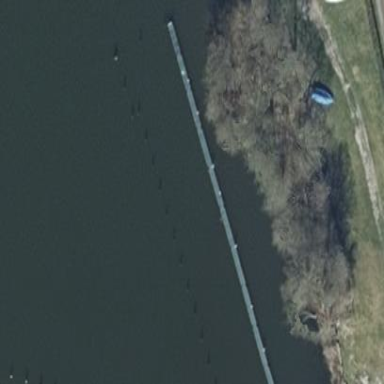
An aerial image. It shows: Man-made pier.